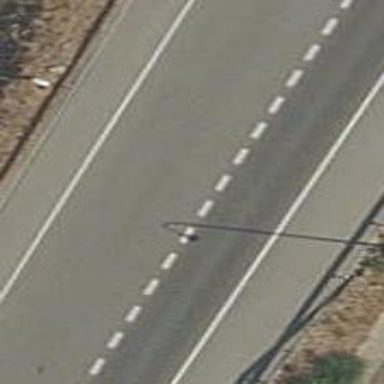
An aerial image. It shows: Motorway link.